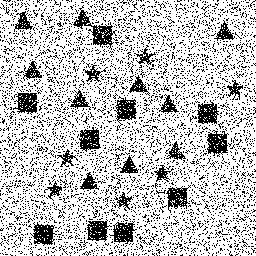
Squares: 10
Triangles: 10
Stars: 7
Total shapes: 27